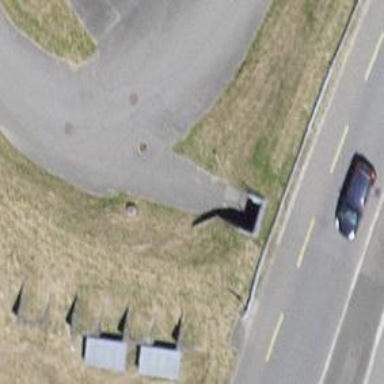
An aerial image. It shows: Asphalt footway that goes through tunnel.